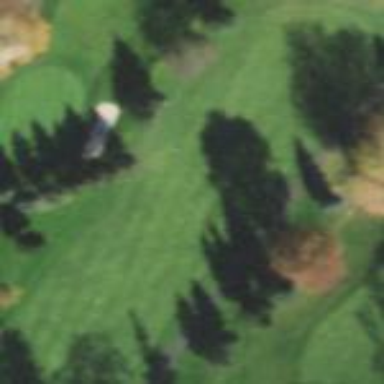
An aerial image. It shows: Grassy area designated as golf fairway.